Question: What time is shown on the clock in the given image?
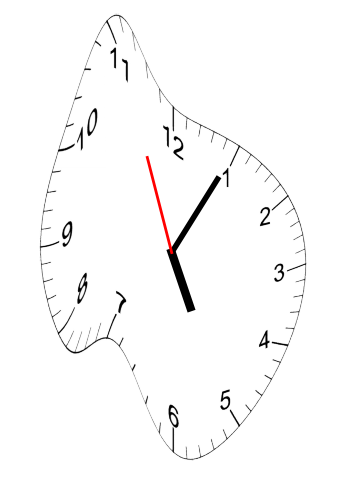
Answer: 05:04:56